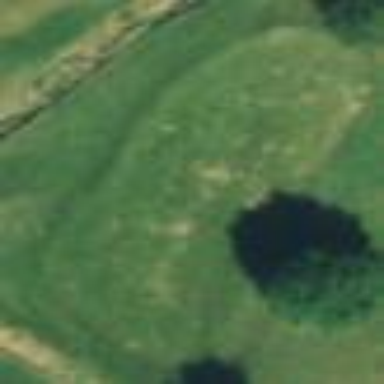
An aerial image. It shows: Grassy area designated as golf fairway.